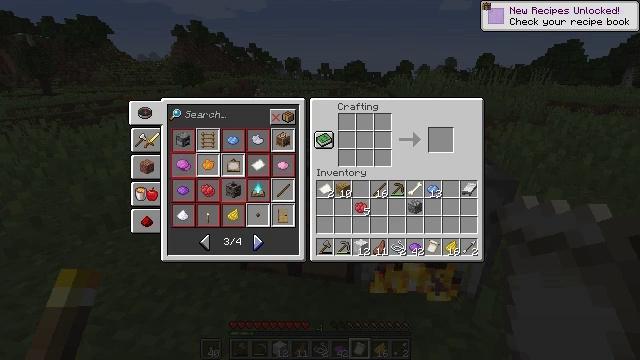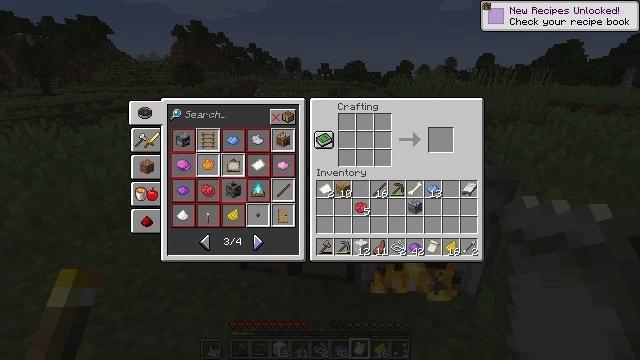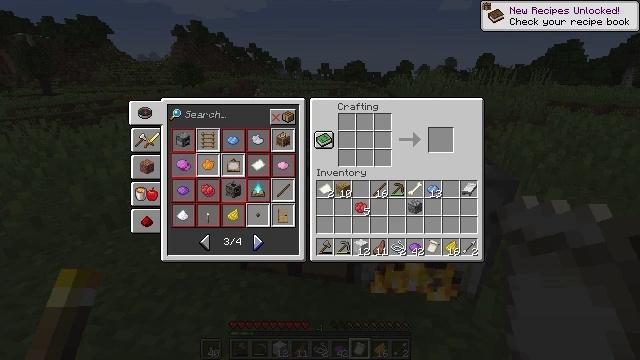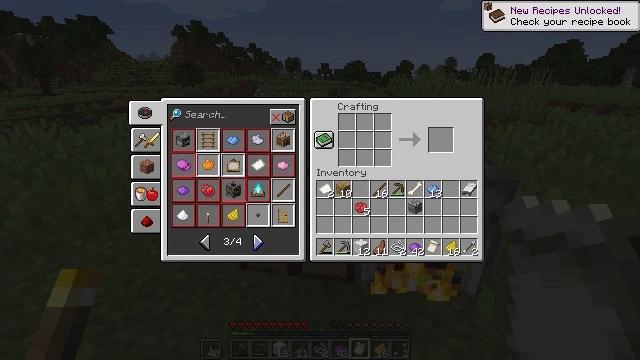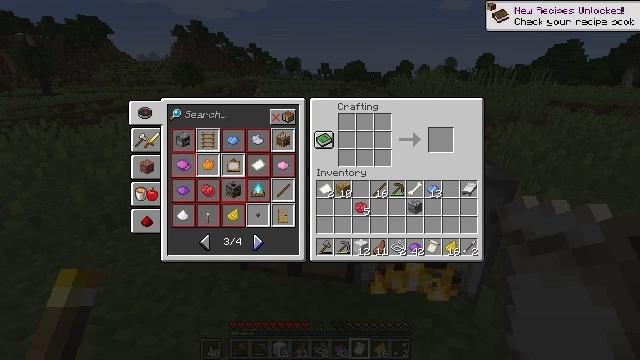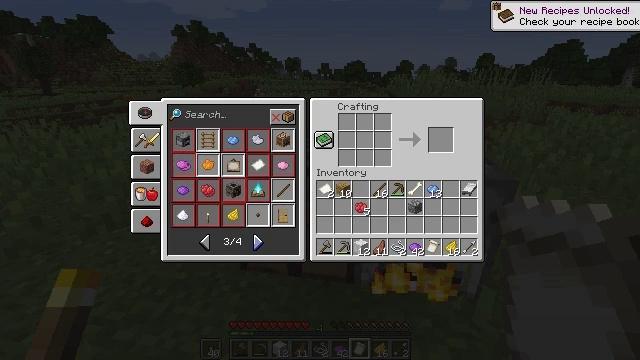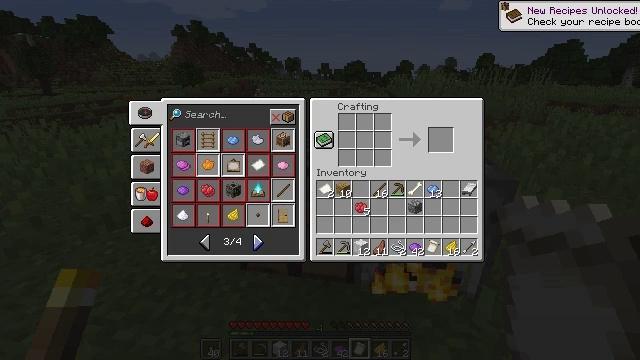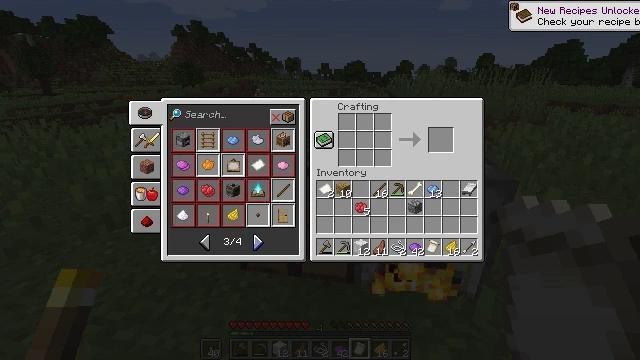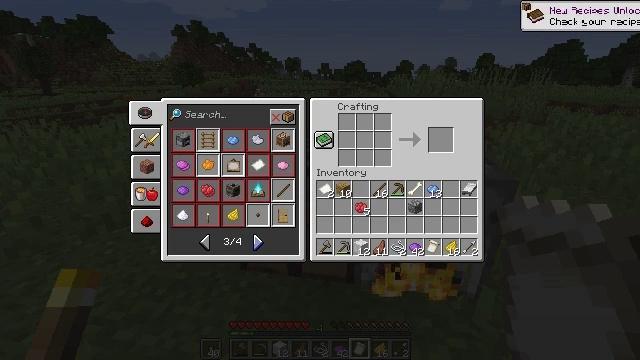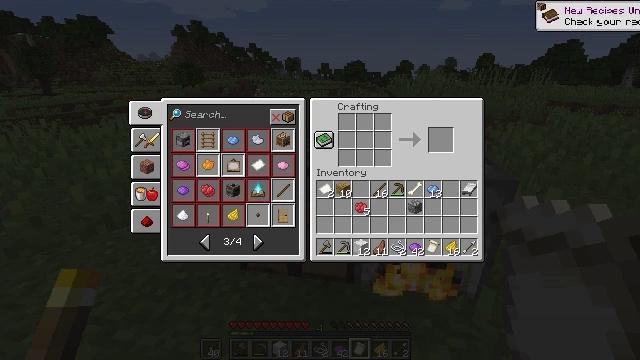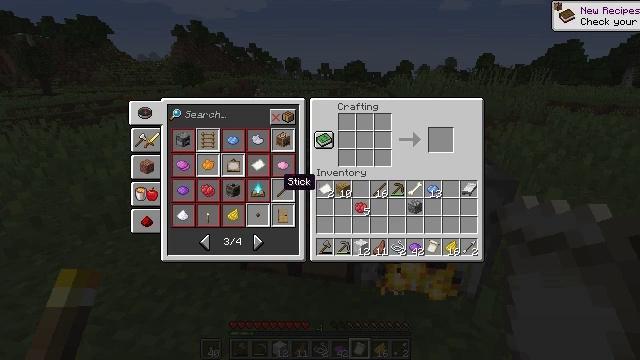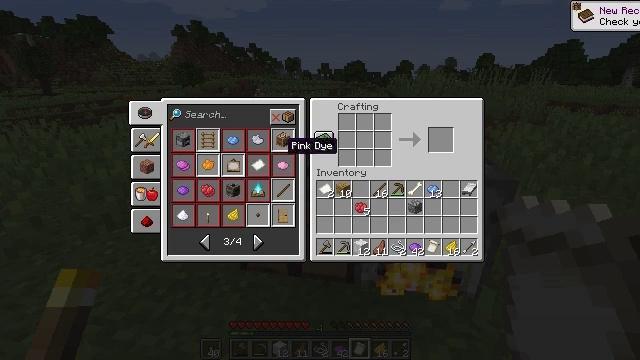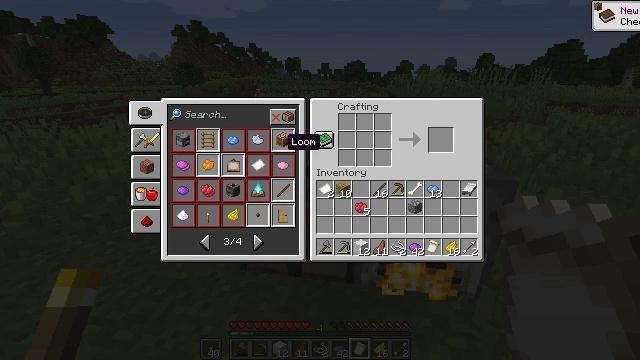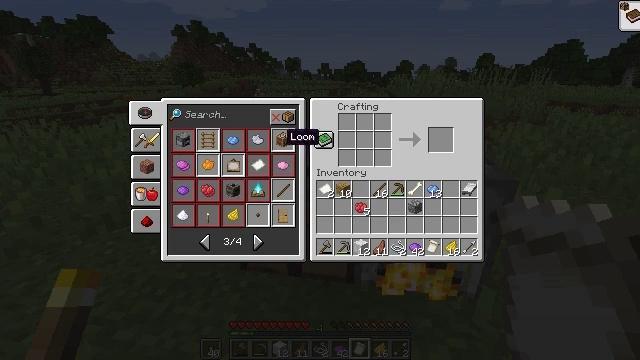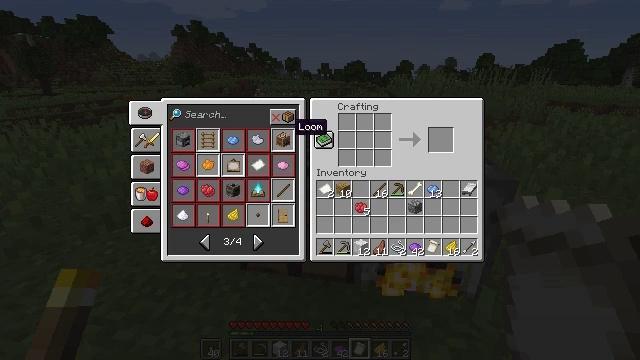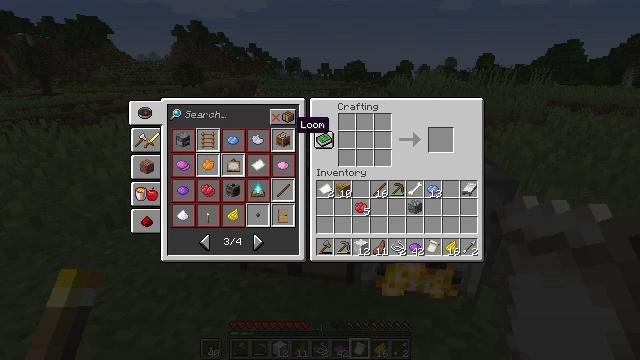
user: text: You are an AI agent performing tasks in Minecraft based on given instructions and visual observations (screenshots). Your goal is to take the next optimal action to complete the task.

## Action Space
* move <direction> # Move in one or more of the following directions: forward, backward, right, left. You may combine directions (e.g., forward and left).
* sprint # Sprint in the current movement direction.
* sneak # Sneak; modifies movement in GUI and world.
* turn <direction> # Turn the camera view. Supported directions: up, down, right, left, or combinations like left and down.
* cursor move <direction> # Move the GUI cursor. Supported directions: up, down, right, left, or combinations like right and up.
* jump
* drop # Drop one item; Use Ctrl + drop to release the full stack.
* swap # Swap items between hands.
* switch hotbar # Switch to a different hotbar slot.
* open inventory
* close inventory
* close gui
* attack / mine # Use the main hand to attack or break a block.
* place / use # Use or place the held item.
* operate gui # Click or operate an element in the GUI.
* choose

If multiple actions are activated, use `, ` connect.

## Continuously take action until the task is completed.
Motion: motion action
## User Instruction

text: Get a loom by crafting with wooden planks and string.
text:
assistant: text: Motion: no_op
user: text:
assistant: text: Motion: no_op
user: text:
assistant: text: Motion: no_op
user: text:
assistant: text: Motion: no_op
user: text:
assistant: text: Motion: no_op
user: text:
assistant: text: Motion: no_op
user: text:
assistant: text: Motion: no_op
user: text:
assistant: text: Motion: no_op
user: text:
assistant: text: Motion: no_op
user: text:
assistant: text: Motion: cursor move right and up
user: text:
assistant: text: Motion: cursor move up
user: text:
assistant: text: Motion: no_op
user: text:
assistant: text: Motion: no_op
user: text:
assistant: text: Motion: cursor move right and up
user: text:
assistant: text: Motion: operate gui
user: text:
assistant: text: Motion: operate gui
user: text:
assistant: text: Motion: operate gui
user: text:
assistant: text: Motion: operate gui
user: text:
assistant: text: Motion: no_op
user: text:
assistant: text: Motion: cursor move down
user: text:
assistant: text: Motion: cursor move right and down
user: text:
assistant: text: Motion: cursor move right and down
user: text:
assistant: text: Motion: no_op
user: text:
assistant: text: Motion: no_op
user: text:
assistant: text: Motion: no_op
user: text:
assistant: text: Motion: no_op
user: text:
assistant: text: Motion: no_op
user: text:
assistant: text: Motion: no_op
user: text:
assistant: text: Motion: cursor move up
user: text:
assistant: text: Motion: no_op